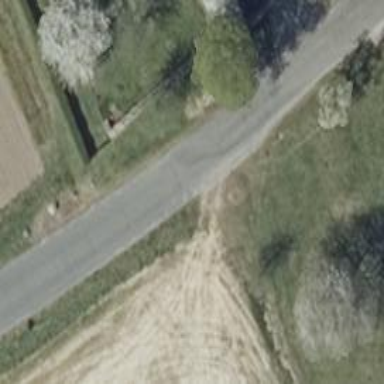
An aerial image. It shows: Unclassified road with asphalt surface.